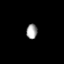
Tissue: lung
Cell type: Myeloid cells
Senescence score: 0.5685
Nuclear area (px): 159
Mean DAPI intensity: 162.006